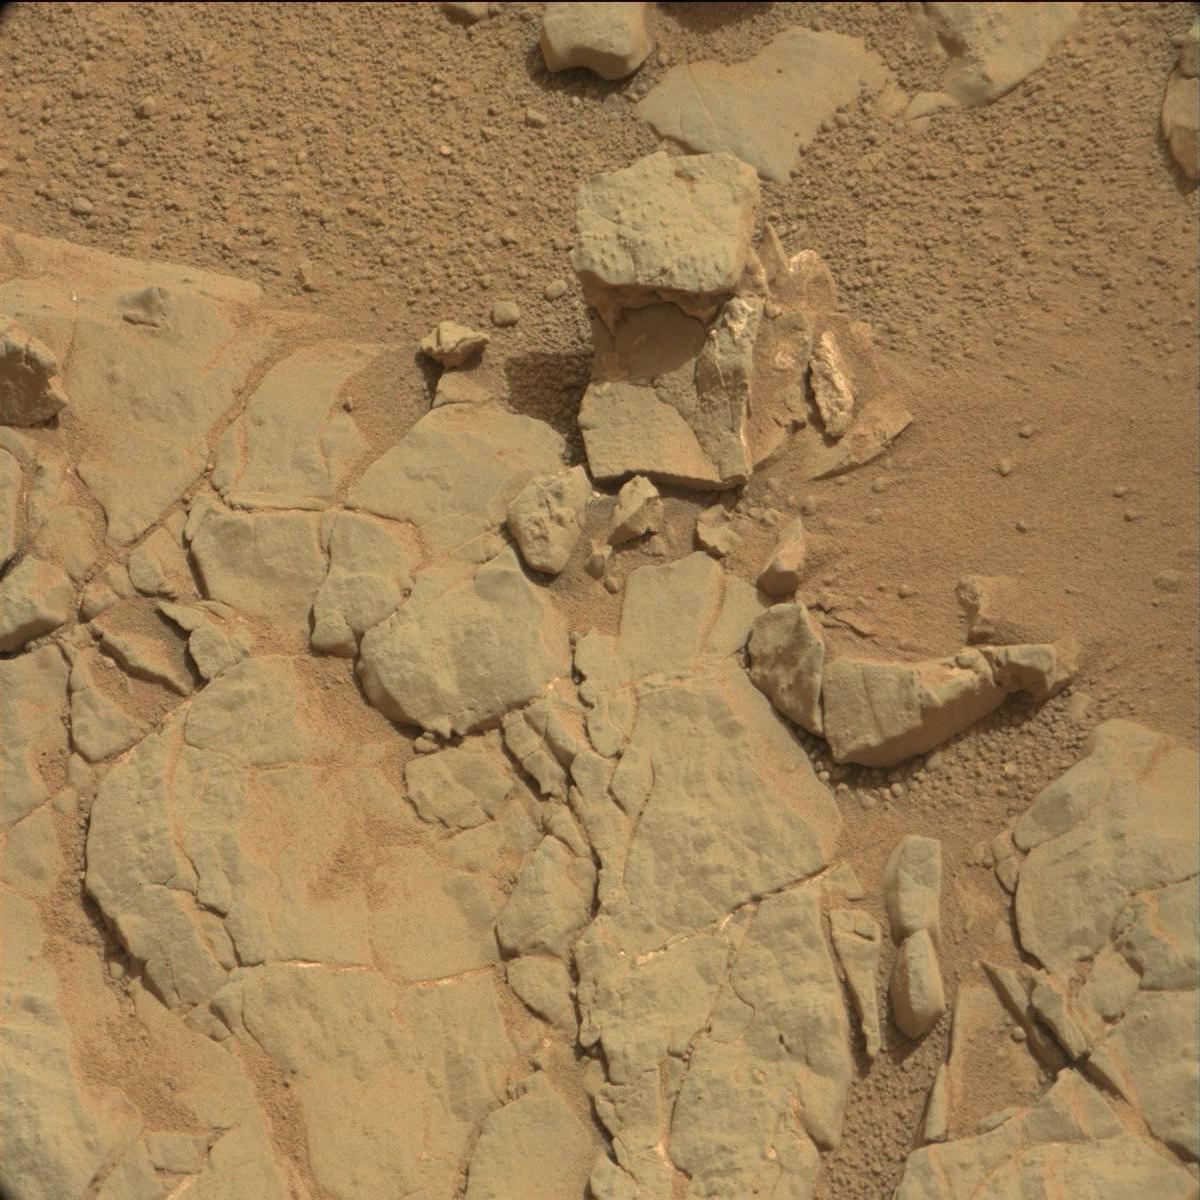
Terrain classes present: Bedrock, Rock, Sand / Soil